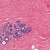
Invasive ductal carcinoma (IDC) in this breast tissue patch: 0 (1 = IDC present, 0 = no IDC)